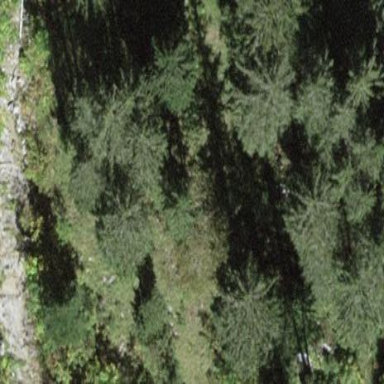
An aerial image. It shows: Forest area.